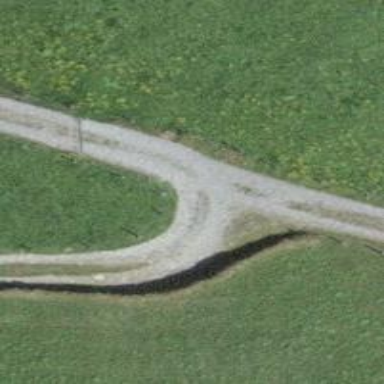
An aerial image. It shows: Track road with grade4 tracktype.